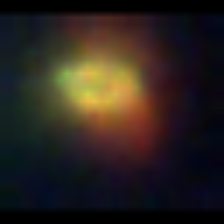
Taxon: NanoPlankton
Group: Other